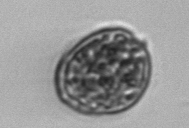
Label: Prorocentrum